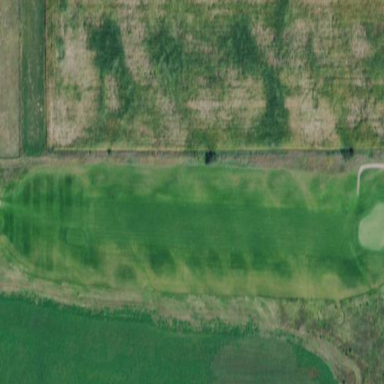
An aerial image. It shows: Rough area on grassy golf course.